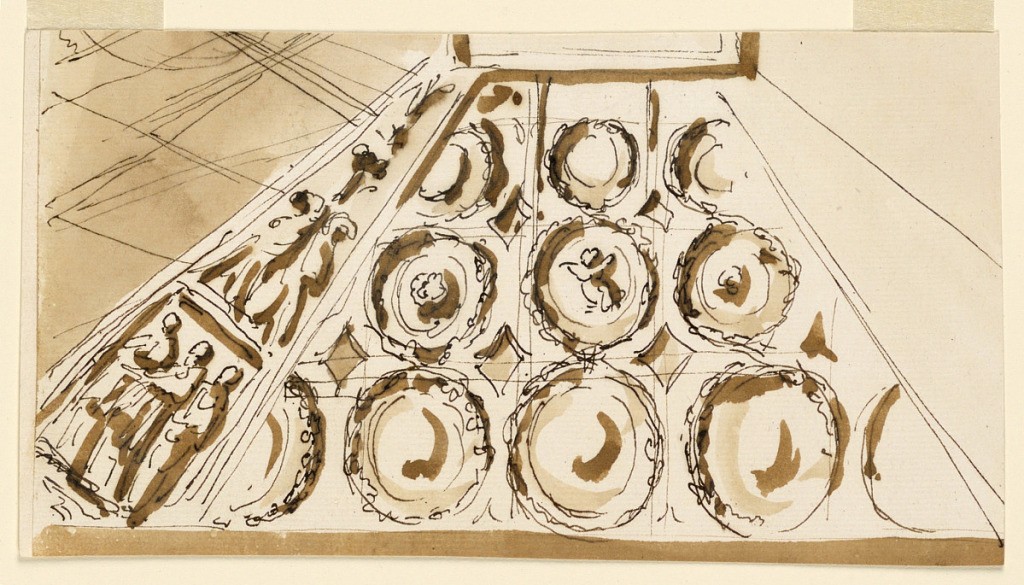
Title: Design for Ceiling Decoration
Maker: Giuseppe Barberi, Italian, 1746–1809
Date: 1746–1809
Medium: Pen and brown ink, brush and brown wash on off-white laid paper, lined
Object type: Drawing
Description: Design for Ceiling Decoration.